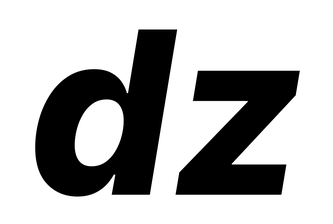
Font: Inter-Italic_ExtraBold_Italic